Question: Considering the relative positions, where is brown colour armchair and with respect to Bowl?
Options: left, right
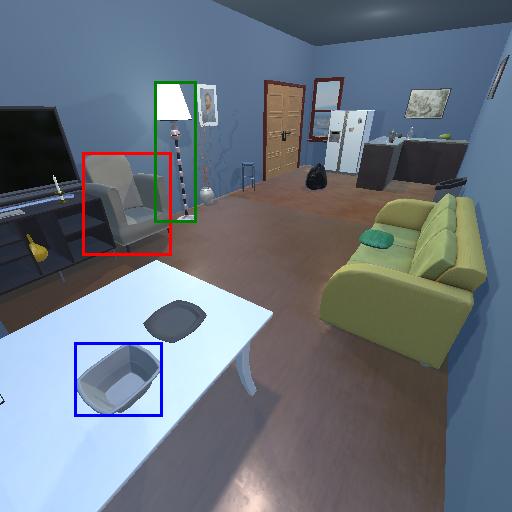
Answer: left